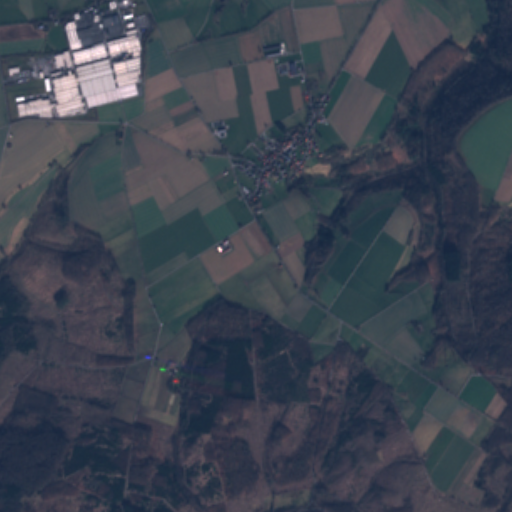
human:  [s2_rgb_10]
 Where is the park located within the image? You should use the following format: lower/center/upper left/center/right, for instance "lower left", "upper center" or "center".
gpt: The park is located in the upper center of the image.
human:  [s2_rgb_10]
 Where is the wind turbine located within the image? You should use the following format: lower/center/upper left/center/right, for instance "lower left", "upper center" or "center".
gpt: The wind turbine is located in the upper left of the image.
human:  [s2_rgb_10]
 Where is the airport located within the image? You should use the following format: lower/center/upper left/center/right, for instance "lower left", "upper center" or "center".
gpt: There is no airport in the image.